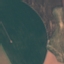
Land use / land cover: AnnualCrop